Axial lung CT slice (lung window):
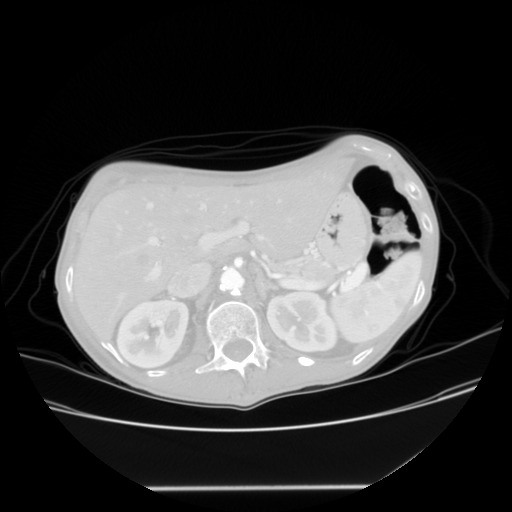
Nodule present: no